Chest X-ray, PA view. Patient: 33 years old, sex F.
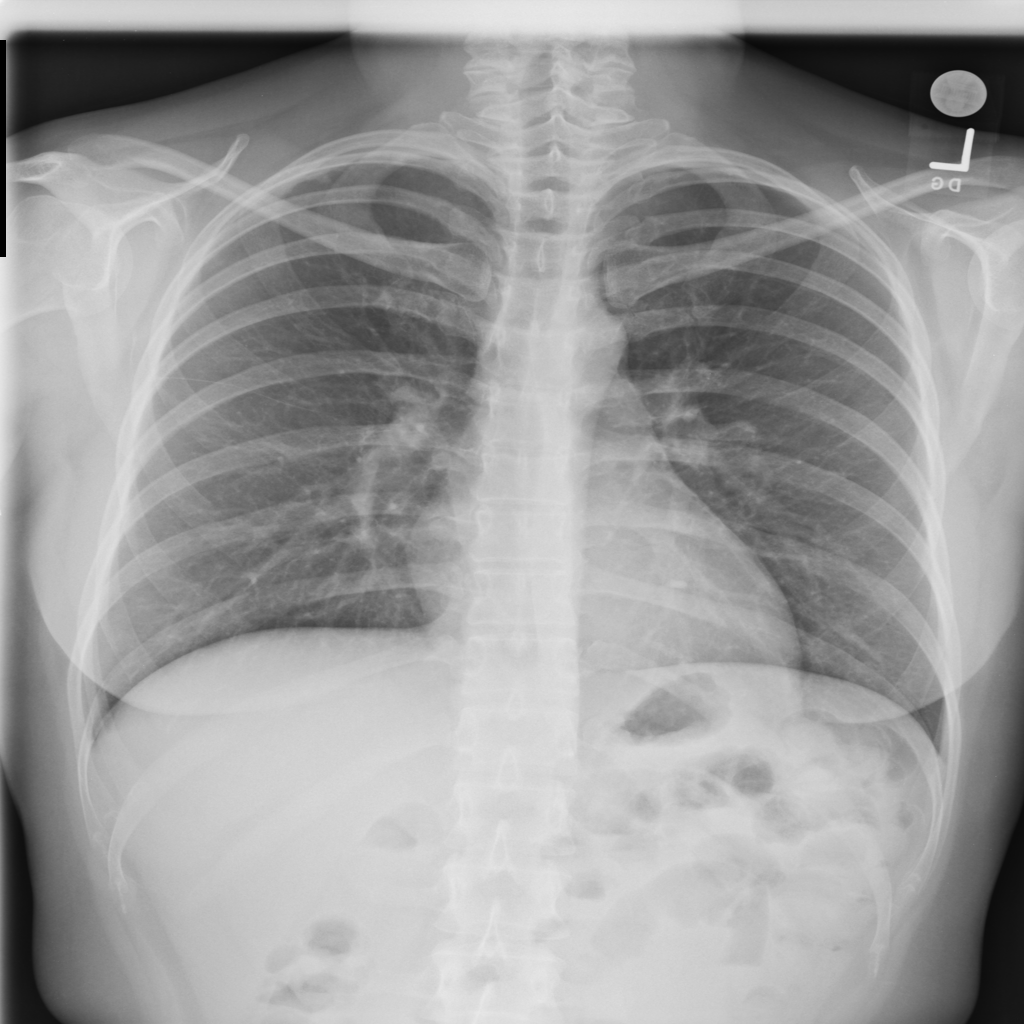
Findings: No Finding